Interaction volume radius: 5 \u00c5
Interaction volume height: 25 \u00c5
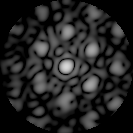
Disorder parameter: 0.4336